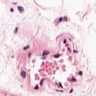
Metastatic tissue present: no